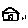
Label: house